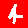
Digit: 4